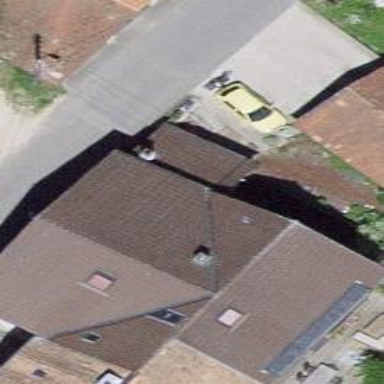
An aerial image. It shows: Residential building.